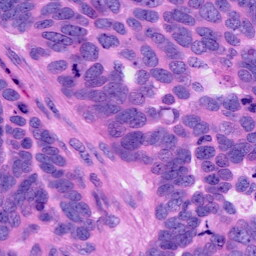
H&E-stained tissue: Ovarian